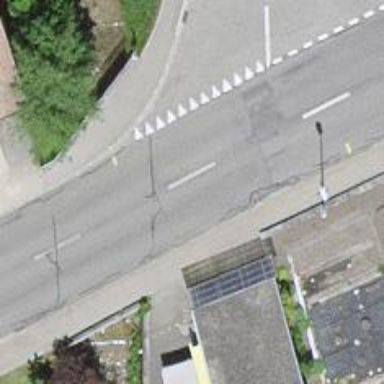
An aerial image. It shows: Tertiary road with bridge.